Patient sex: F
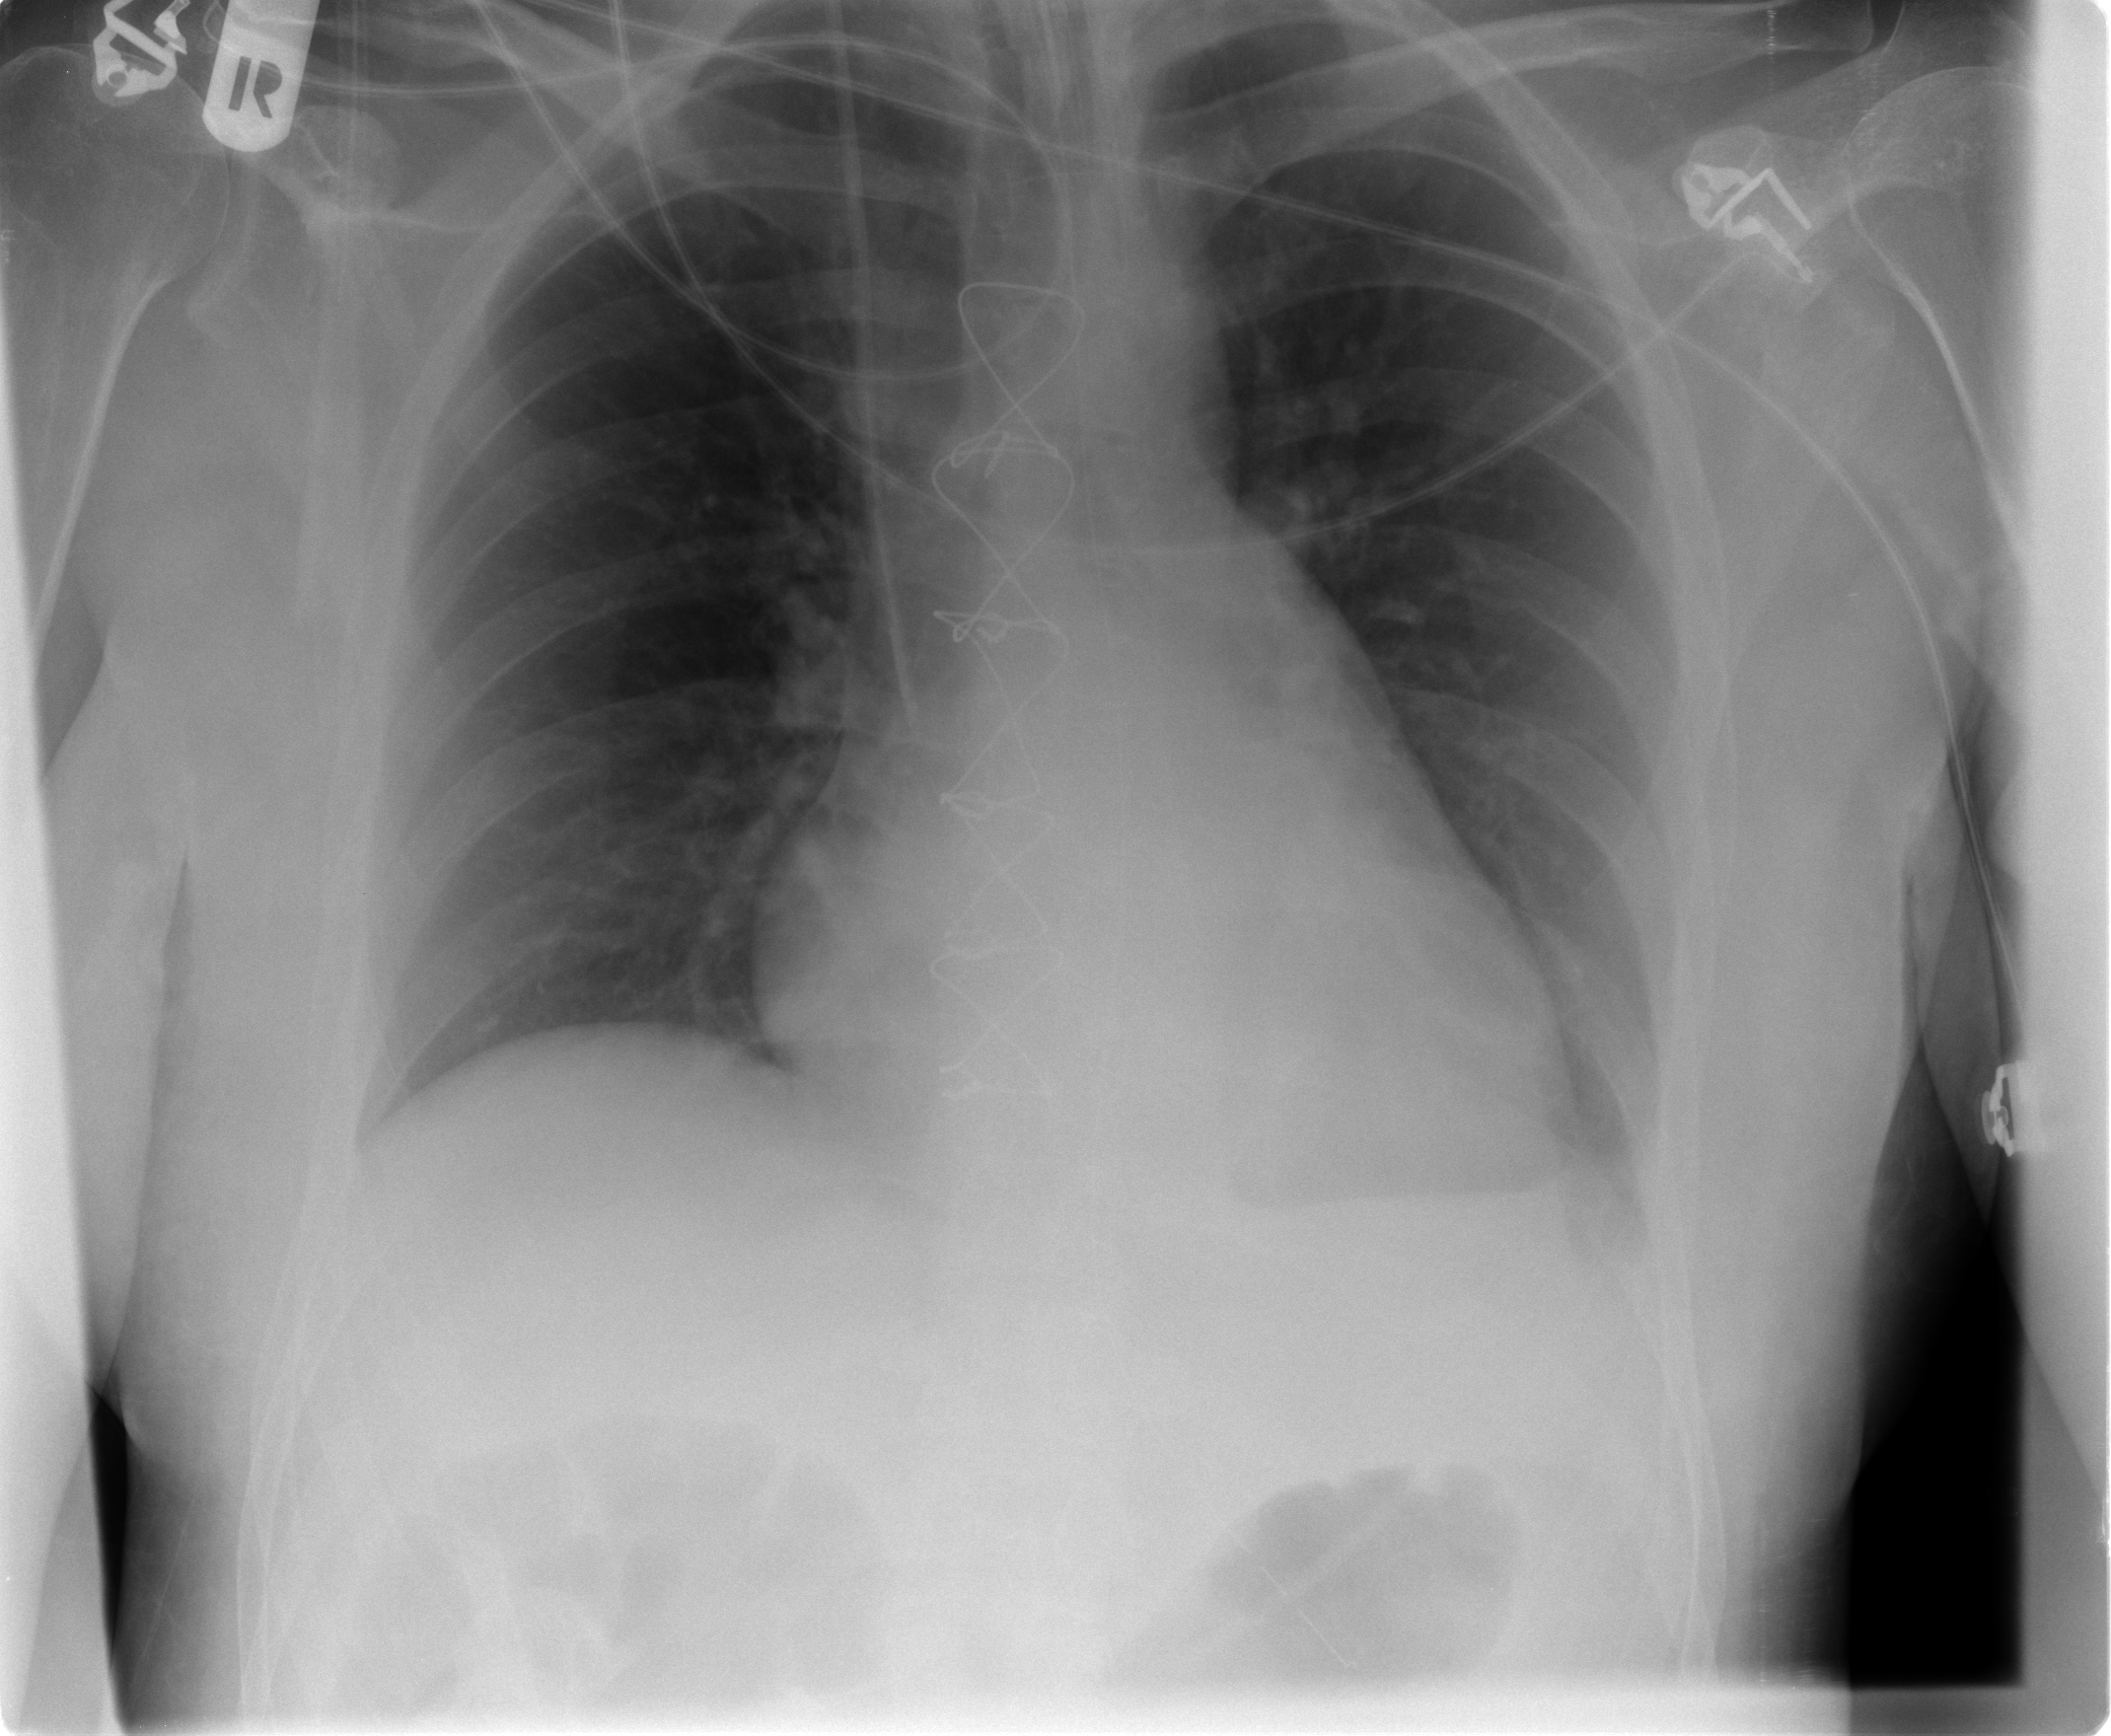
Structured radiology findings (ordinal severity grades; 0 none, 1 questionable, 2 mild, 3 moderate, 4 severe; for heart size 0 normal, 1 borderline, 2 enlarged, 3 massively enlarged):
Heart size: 1
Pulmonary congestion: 0
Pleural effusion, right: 0
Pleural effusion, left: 2
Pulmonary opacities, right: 0
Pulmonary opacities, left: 0
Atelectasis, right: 0
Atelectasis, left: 2